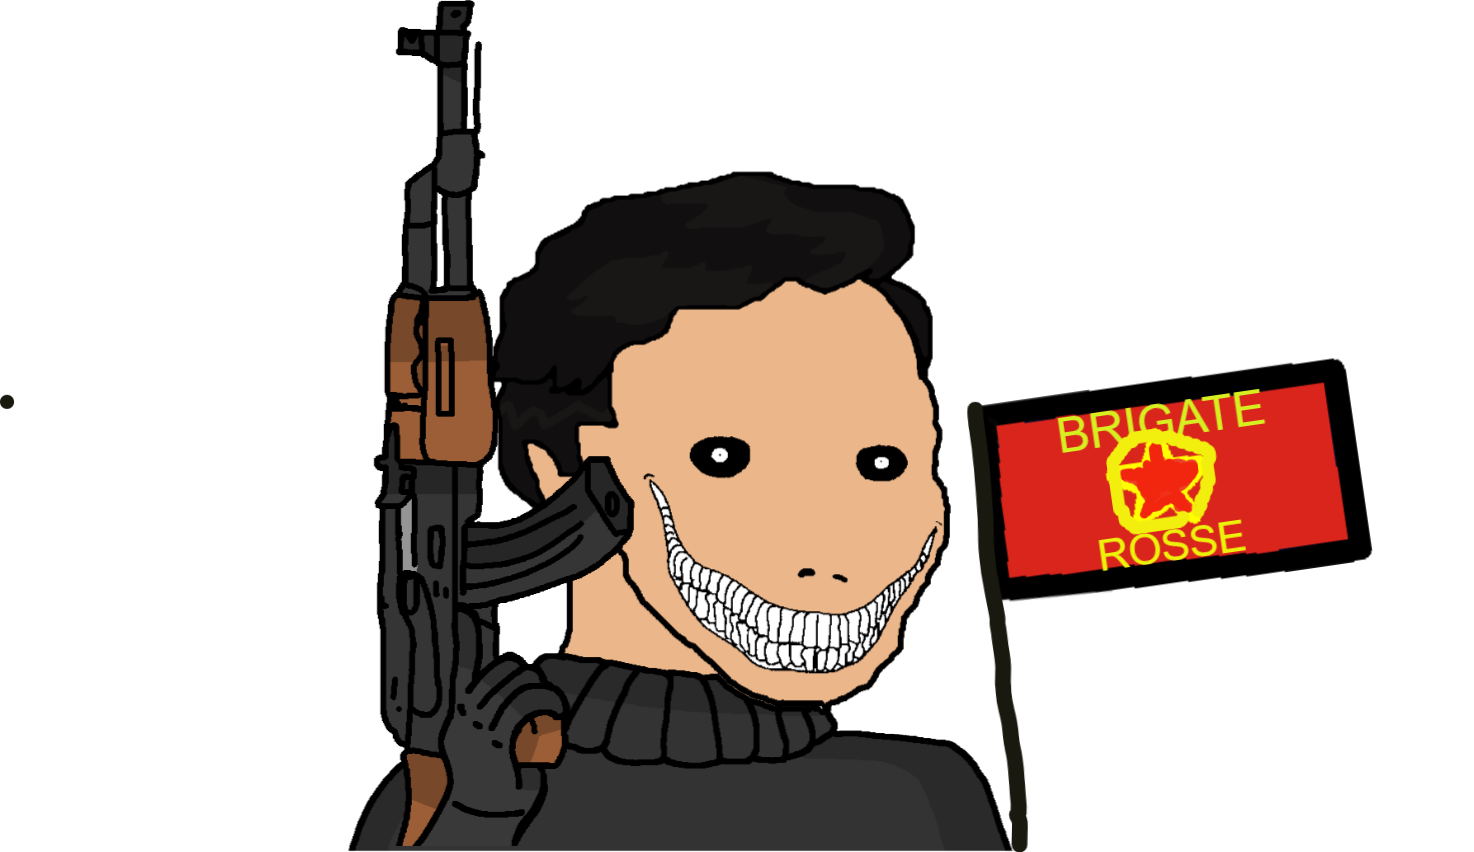
Label: 5_Oomer